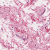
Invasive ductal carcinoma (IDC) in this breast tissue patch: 0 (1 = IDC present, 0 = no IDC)